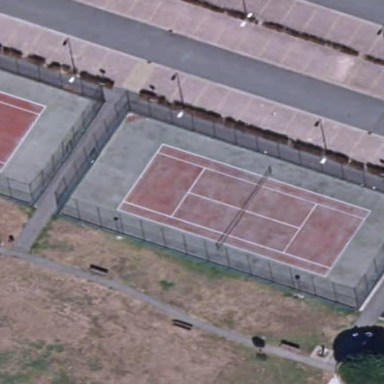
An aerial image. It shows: Tennis court on the leisure land pitch.